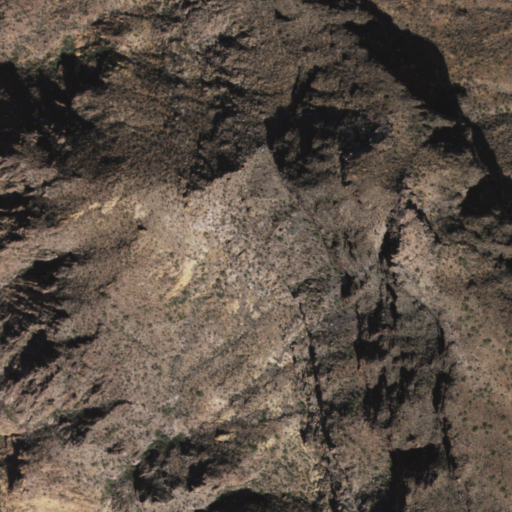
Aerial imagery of mountain in Arizona named Diaz Peak containing only shrub